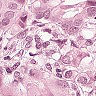
Metastatic tissue present: yes